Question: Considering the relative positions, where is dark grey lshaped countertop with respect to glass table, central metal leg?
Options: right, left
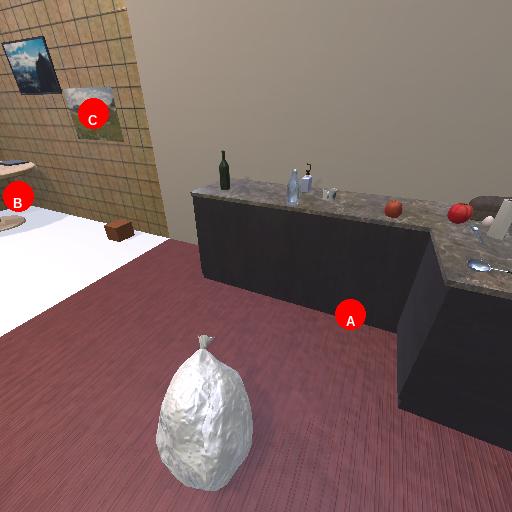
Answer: right